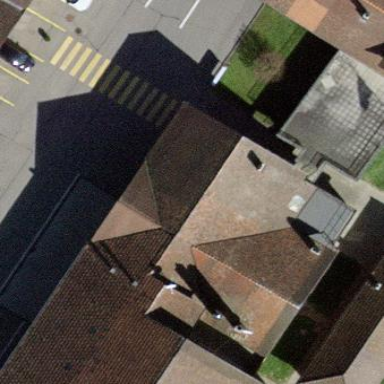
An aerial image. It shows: Building.